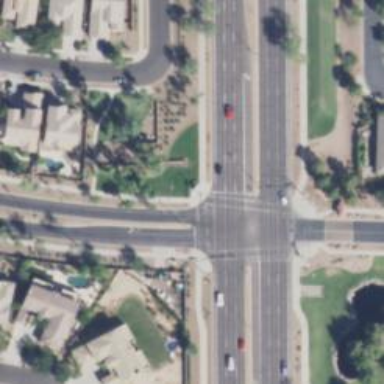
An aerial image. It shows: Crossing on footway.